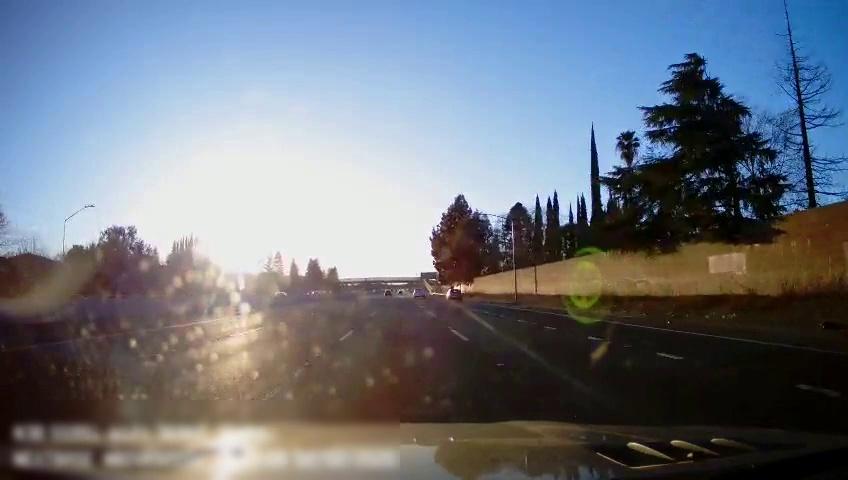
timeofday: Day
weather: Sunny
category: Drivable Space
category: Vehicles | SUV
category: Vehicles | Truck
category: Vehicles | SUV
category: Vehicles | Car
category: Lanes | Alternate Lane
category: Lanes | Alternate Lane
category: Lanes | Current Lane
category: Lanes | Current Lane
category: Lanes | Alternate Lane
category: Lanes | Alternate Lane
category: Traffic | Signs